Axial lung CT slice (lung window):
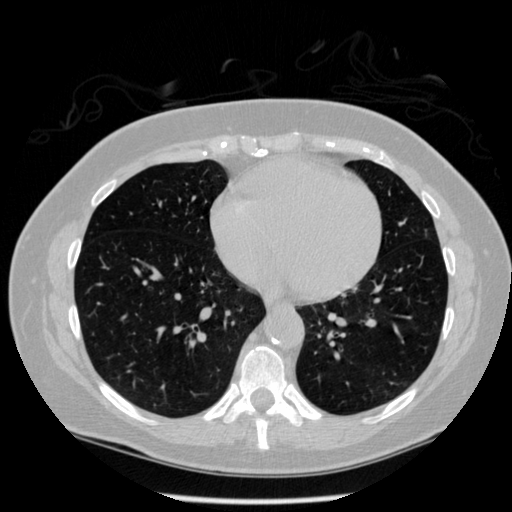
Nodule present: no